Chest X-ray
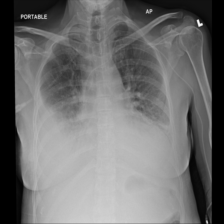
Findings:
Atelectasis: negative
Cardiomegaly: negative
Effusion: positive
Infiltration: negative
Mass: negative
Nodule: negative
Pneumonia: negative
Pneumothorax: negative
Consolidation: negative
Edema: negative
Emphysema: negative
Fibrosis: negative
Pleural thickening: negative
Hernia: negative